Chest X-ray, AP view. Patient: 10 years old, sex M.
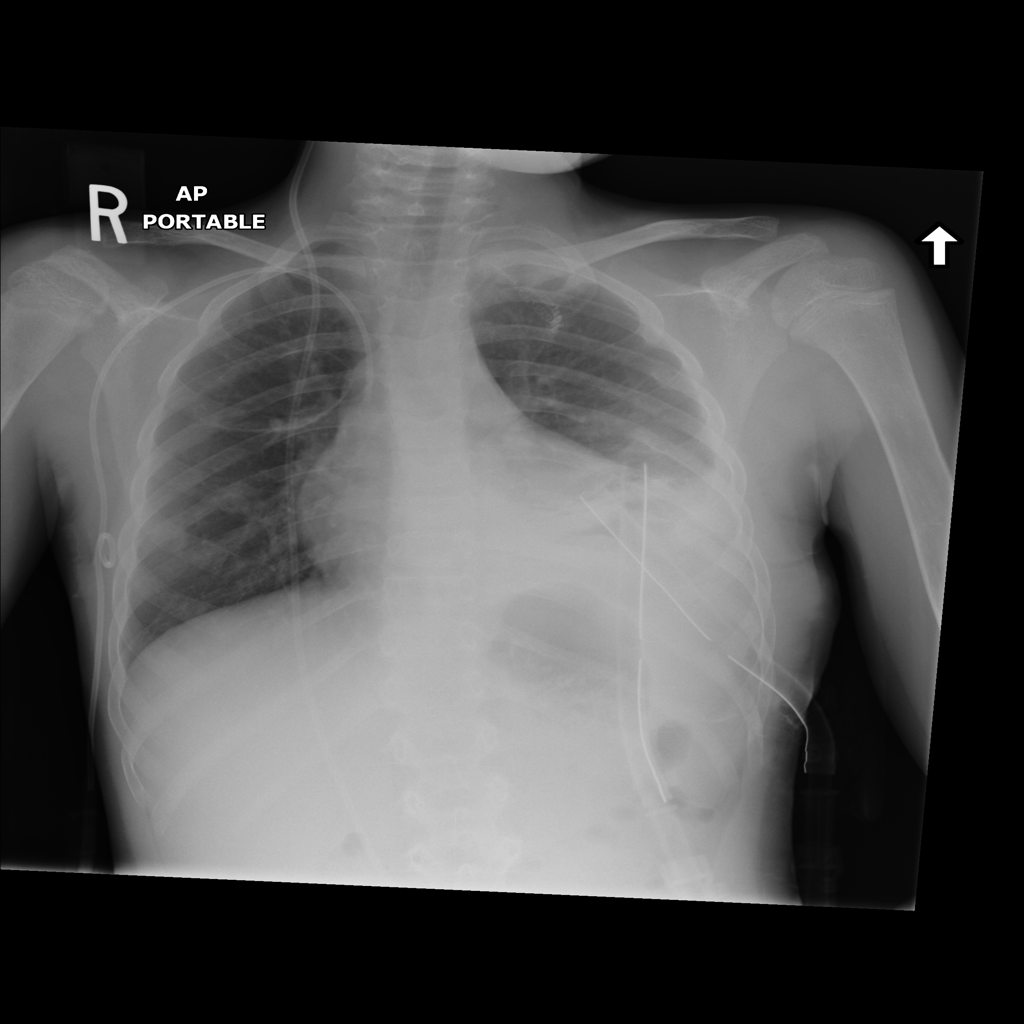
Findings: Pneumothorax